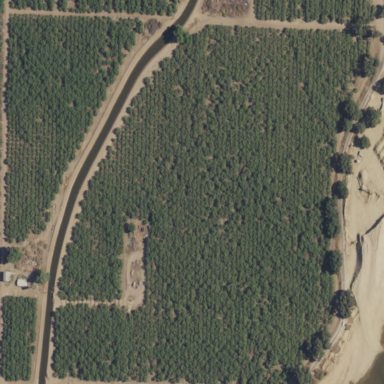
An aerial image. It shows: Orchard filled with walnut trees.